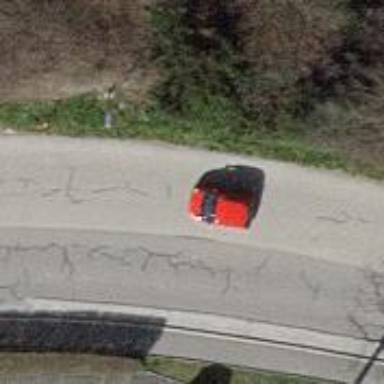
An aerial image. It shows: Unclassified road with asphalt surface. There is sidewalk on the left.